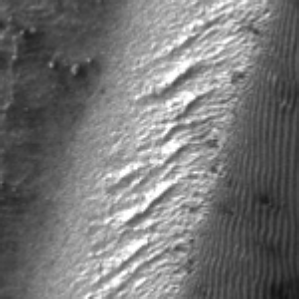
Label: frost